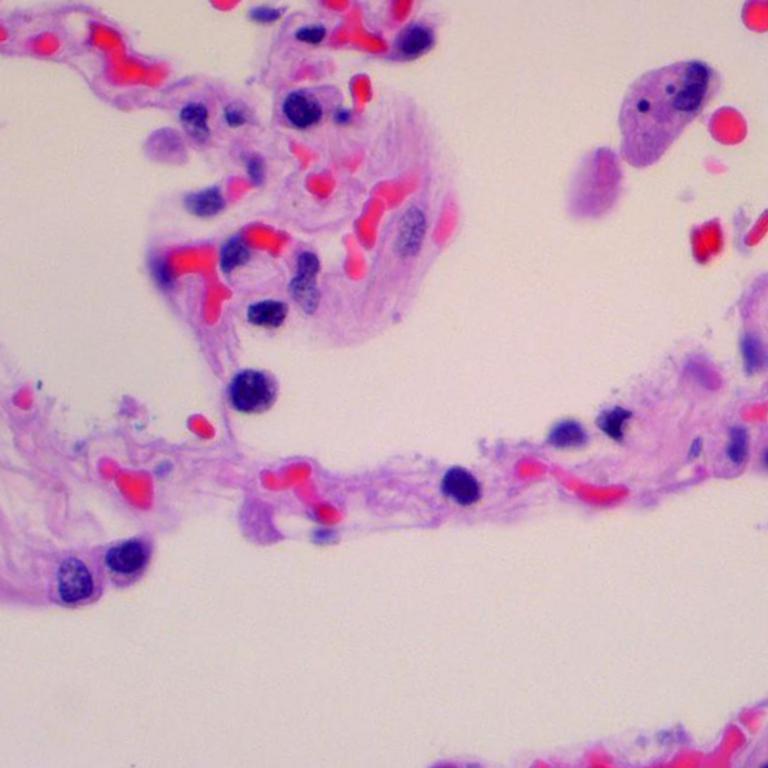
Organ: lung
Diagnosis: benign